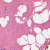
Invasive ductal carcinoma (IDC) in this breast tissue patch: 0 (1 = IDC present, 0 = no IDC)